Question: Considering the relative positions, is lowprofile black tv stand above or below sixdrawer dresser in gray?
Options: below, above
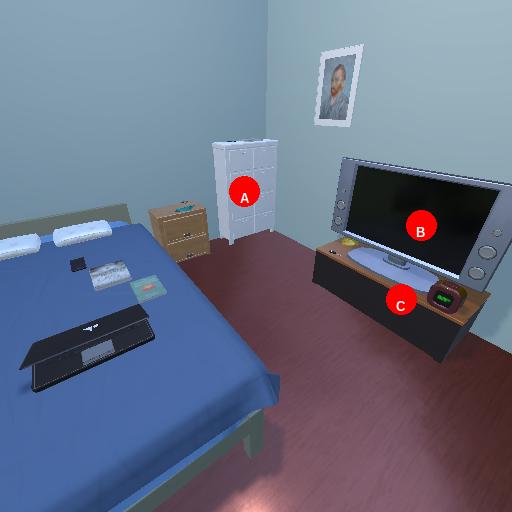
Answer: below